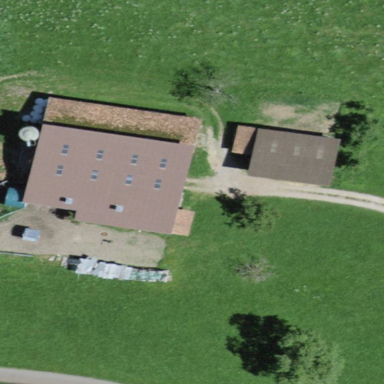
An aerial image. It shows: Barn.